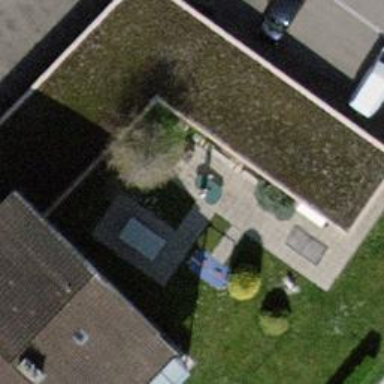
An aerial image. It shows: Group of garages.